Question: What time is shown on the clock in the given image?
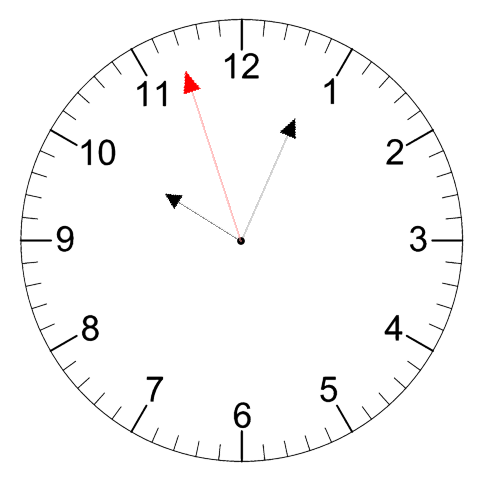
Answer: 10:03:57